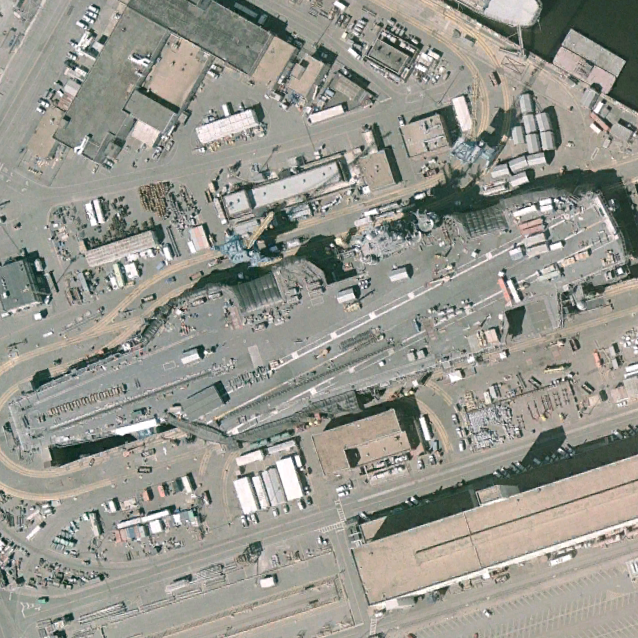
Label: aircraft_carrier